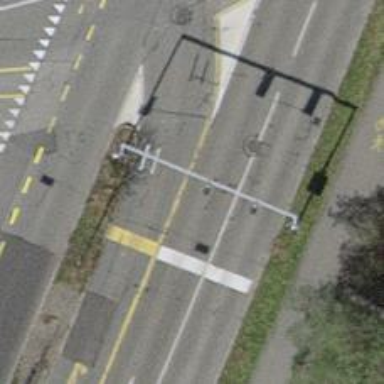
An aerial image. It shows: Road with traffic signals.